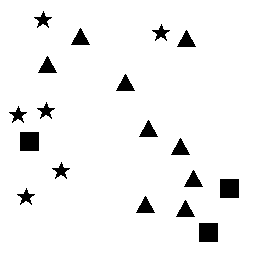
Squares: 3
Triangles: 9
Stars: 6
Total shapes: 18